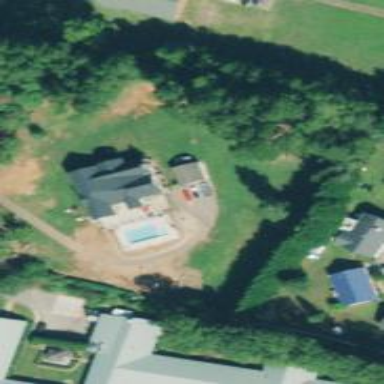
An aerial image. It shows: Outdoor swimming pool in leisure land.